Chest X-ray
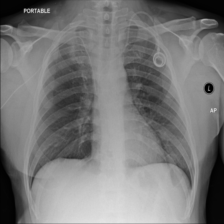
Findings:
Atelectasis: negative
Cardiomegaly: negative
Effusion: negative
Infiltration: negative
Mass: negative
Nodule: negative
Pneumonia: negative
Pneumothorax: negative
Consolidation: negative
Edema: negative
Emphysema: negative
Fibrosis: negative
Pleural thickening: negative
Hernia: negative